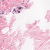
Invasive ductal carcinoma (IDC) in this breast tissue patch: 0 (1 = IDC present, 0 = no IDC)